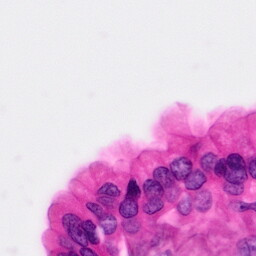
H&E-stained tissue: Pancreatic